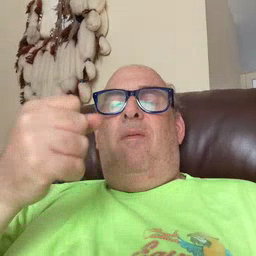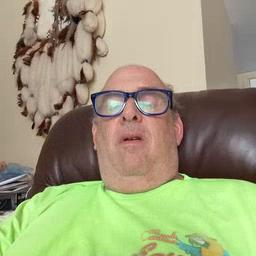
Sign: milk